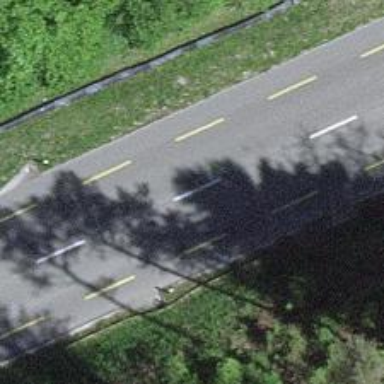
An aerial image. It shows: Primary highway with asphalt surface and designated lane for cyclists.